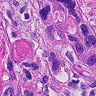
Metastatic tissue present: yes